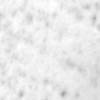
Label: no_change